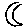
Label: moon